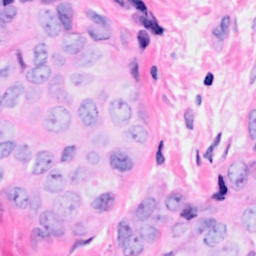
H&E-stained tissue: Breast